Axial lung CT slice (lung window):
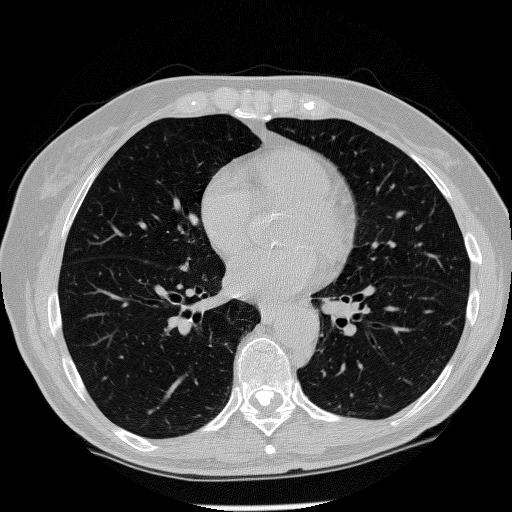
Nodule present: no